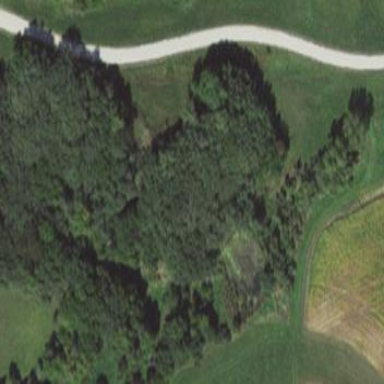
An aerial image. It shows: Beautiful woodland area.